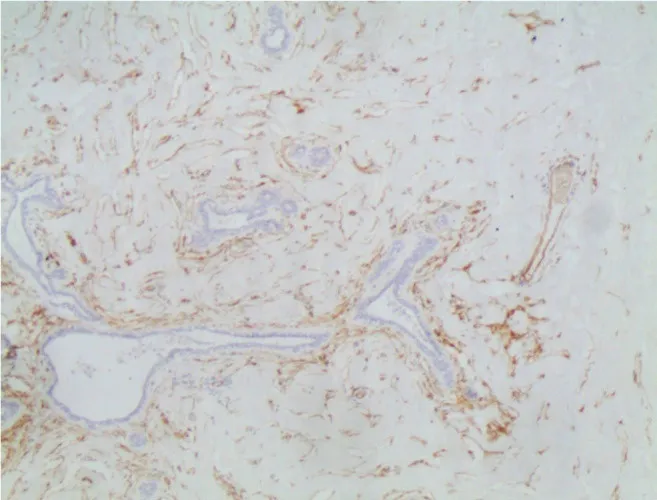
Immunohistochemistry showing positivity for CD34 in the stromal spindle cells.
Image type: pathology (immunostaining)